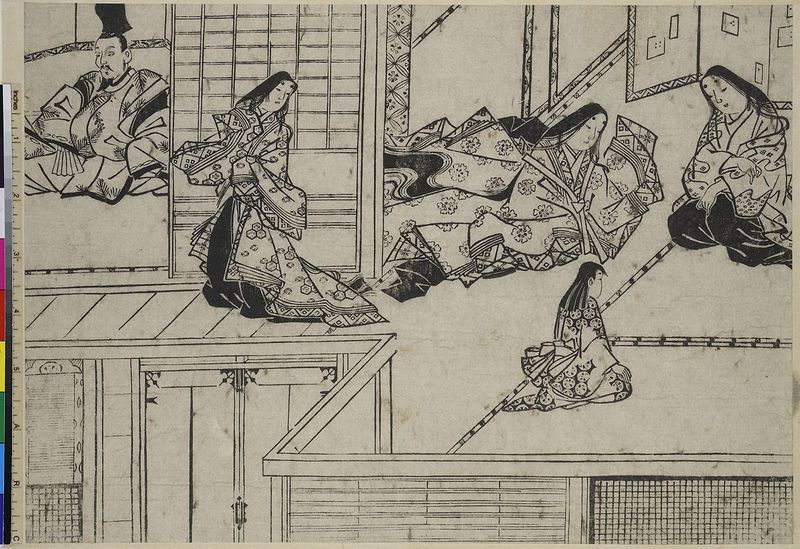
Titel: Shutendoji, Blatt 5
Künstler: Hishikawa Moronobu
Standort: Hamburg
Institution: Museum für Kunst und Gewerbe Hamburg
Schlagwörter: mann, weiß, frauen, sitzen, damen, hintergrund, kleider, schwarz, tür, zeichnung, gitter, gewand, gewänder, kind, holzschnitt, japan, hof, figuren, kaiser, wände, palast, asien, druckgraphik, druckgrafik, schwarzweiß, asiatisch, mythologie, zeit, anleitung, sagen, kimono, edo, reproduktionen, hofzeremoniell, druckerzeugnisse, hofetikette, märchen, ikeda